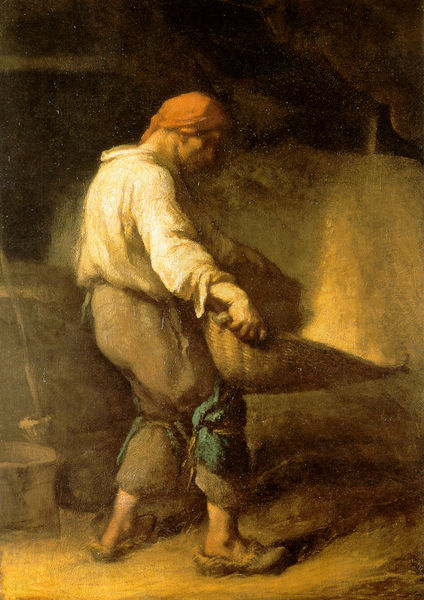
Titel: The Winnower, Worfschaufel
Künstler: Jean François Millet
Standort: London
Institution: National Gallery
Schlagwörter: blau, dunkel, feuer, gemälde, hand, mann, schatten, weiß, gelb, grün, ocker, braun, grau, hell, holz, licht, orange, profil, raum, rücken, schwarz, stroh, szene, zimmer, blick, rot, tuch, beige, hemd, hose, mütze, wand, arm, bluse, gesicht, halten, kleidung, mensch, stehen, tragen, hände, niederlande, porträt, erde, mühle, rauch, millet, interieur, realismus, decke, person, arbeit, genre, müller, sack, helldunkel, krug, beine, kübel, bein, genrebild, genremalerei, schuhe, stab, hosen, ernte, getreide, heu, korn, last, säcke, mauer, nebel, fabrik, arbeiter, industrie, dampf, kopftuch, foulard, korb, stube, besen, junge, knie, bauer, waschen, lappen, lumpen, scheune, kohle, barfuß, chapeau, staub, schuh, griffe, pantoffel, werkstatt, rouge, stall, sieben, mehl, eimer, armut, clair obscur, lumière, ombre, schaufel, pantoffeln, knecht, holzschuhe, holzschuh, kloks, sabot, sabots, campagne, saat, pantinen, körner, sieb, travail, turban, panier, gran, knickerbocker, säen, schütte, hem, knieschoner, spreu, chiaro scuro, knieschutz, hell dunkel malerei, öl auf leinwand, batteur, flämische malerei, grain, stag, stalljunge, grenier, nach dem dreschen reinigung des korns, activité, bäuerliche szene, scptte, goldton, knieschützer, bauernknecht, knieschüter, worfeln, shcütte